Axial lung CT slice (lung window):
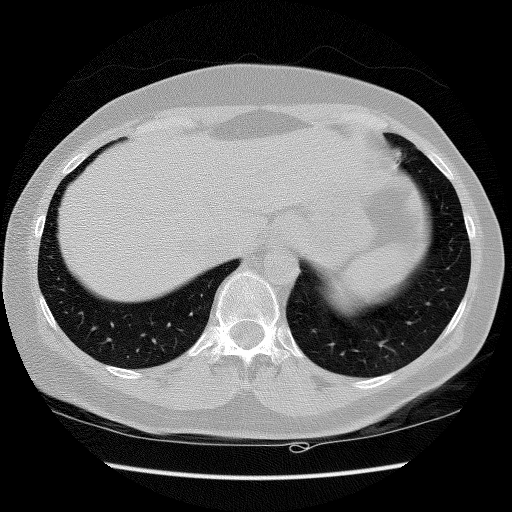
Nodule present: no